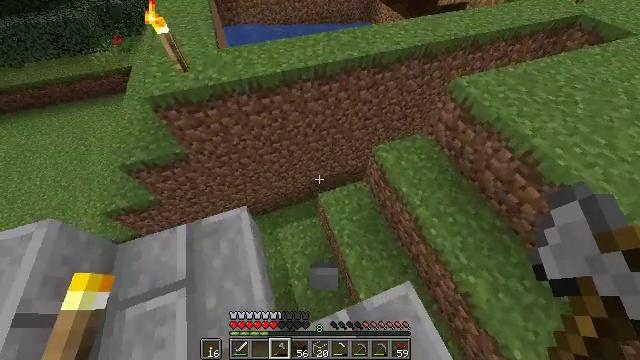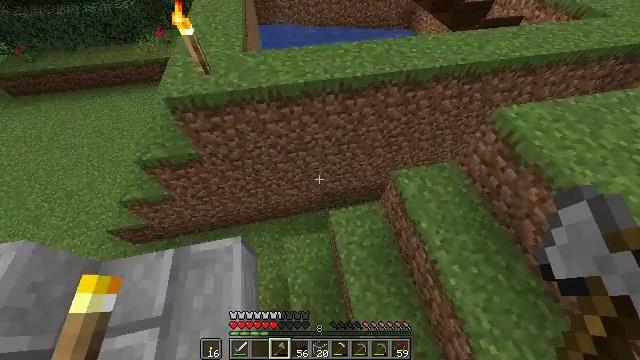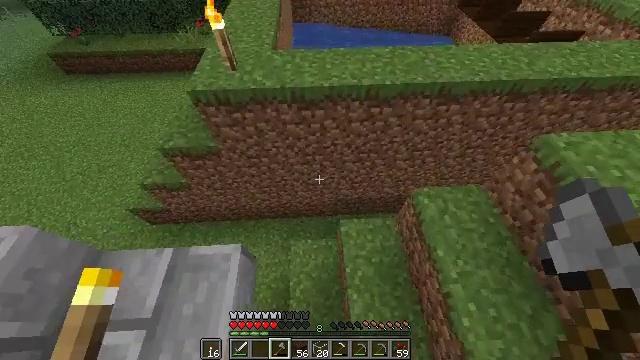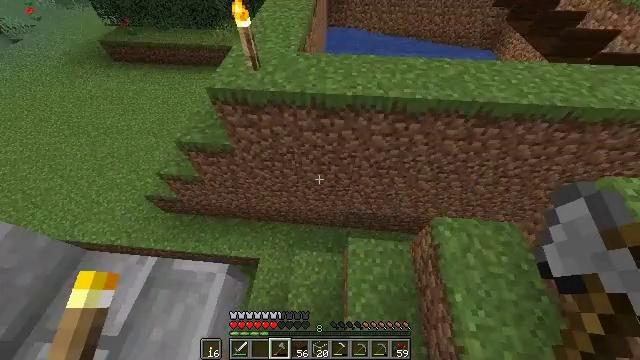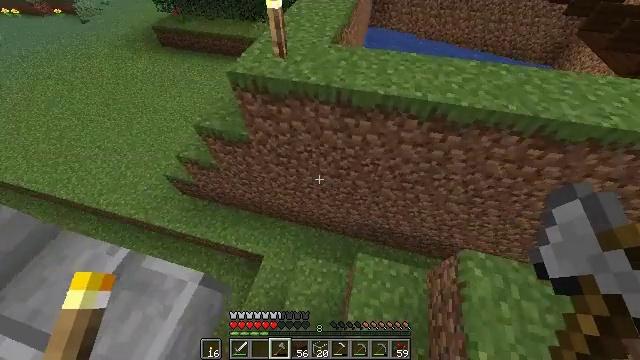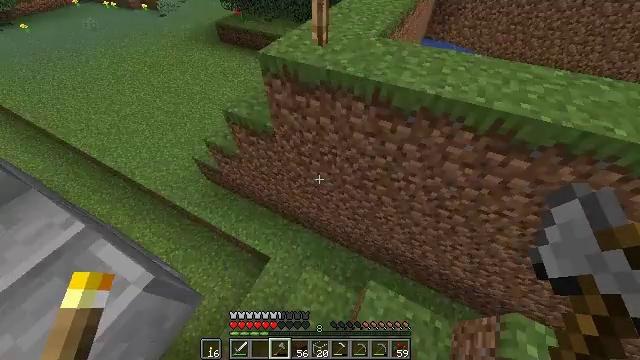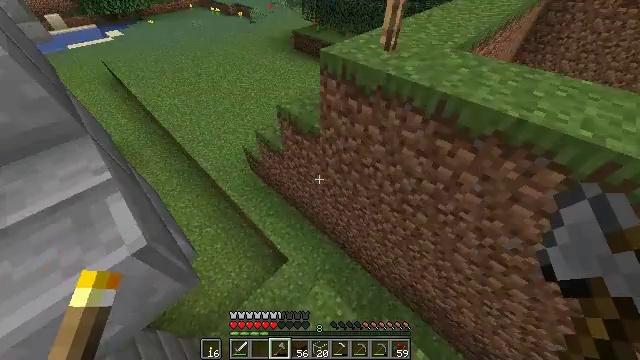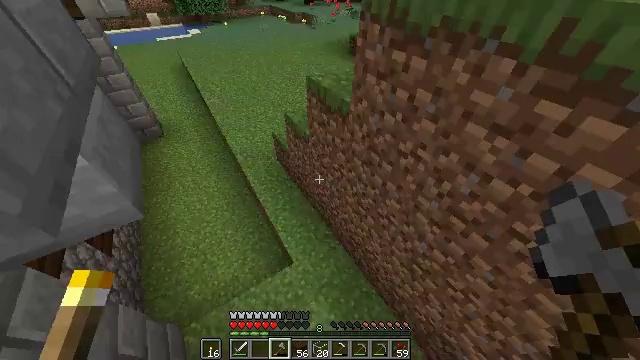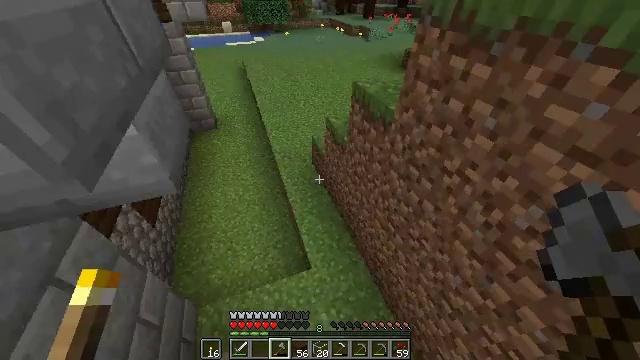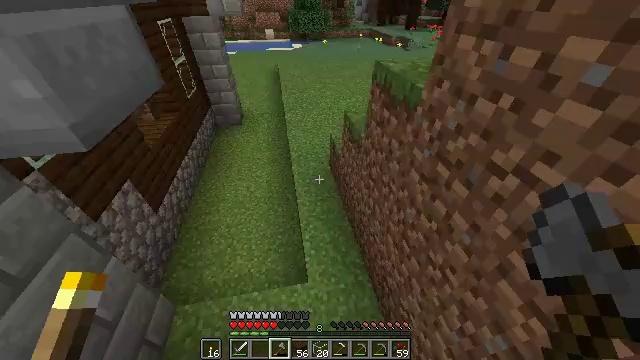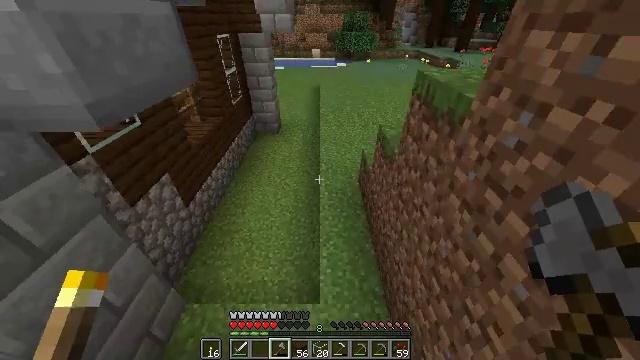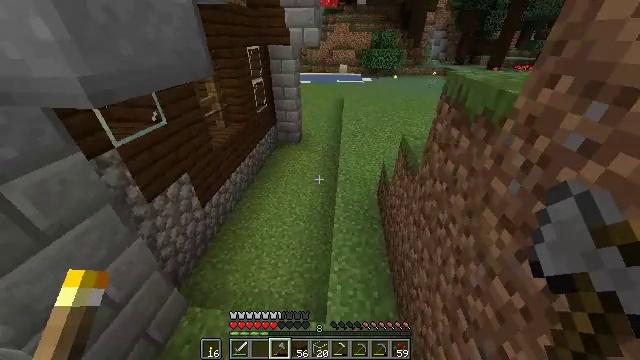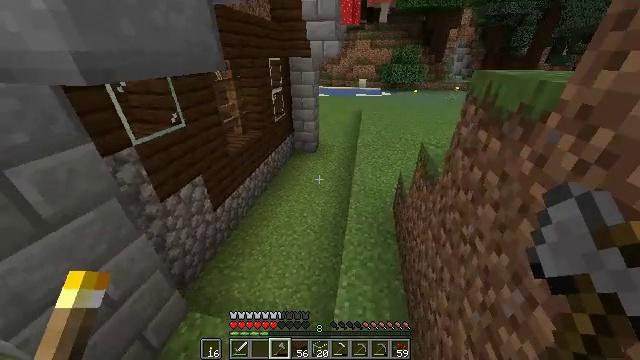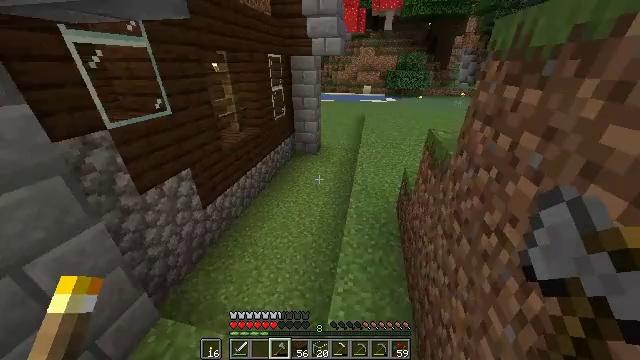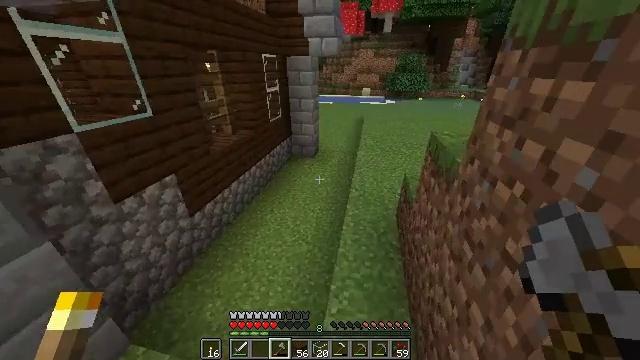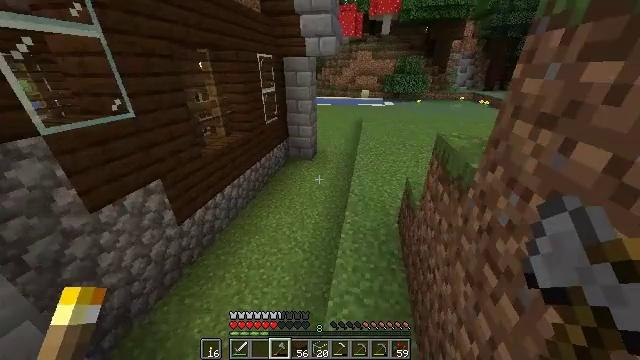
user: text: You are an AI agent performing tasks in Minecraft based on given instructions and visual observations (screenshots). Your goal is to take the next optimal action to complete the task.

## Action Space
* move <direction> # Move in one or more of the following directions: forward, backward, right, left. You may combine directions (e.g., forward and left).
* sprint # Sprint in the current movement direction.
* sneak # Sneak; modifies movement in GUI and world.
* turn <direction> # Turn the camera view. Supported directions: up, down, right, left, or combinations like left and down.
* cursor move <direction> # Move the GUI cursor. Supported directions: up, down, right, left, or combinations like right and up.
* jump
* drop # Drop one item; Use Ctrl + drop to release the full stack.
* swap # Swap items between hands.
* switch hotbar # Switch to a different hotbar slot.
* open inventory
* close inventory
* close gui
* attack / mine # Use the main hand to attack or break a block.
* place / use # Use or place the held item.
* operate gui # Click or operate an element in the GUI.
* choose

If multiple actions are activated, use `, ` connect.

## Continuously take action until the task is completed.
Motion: motion action
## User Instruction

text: Open the crafting table to craft a cobblestone slab.
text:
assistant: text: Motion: move forward, sprint, turn left
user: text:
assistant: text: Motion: move forward, sprint, turn left
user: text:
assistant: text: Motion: move forward, sprint, turn left
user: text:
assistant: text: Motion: move forward, turn left
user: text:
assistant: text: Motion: move forward, turn left and up
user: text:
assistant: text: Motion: move forward, sprint, turn left and up
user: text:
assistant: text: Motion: move forward, sprint, turn left and up
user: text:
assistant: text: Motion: move forward, sprint, turn left and up
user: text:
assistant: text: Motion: move forward, turn left and up
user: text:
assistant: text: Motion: move forward, sprint, turn left and up
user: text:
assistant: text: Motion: move forward, sprint, turn left and up
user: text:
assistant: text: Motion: move forward, sprint, turn left and up
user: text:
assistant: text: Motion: move forward, sprint, turn left and up
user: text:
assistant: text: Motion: move forward
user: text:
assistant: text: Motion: move forward
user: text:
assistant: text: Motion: move forward, sprint
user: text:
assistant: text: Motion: move forward, sprint, turn right
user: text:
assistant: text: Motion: move forward, sprint, turn right and up
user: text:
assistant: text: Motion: move forward, turn right and up
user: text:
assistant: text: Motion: move forward, turn right and up
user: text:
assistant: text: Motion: move forward, sprint, turn up
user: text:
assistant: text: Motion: move forward, sprint
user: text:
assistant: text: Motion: move forward, sprint
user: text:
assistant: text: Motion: move forward
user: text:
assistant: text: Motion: move forward
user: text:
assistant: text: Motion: move forward, jump
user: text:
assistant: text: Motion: move forward, jump
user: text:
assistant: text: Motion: move forward, jump
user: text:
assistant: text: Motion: move forward, jump
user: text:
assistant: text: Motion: move forward, jump